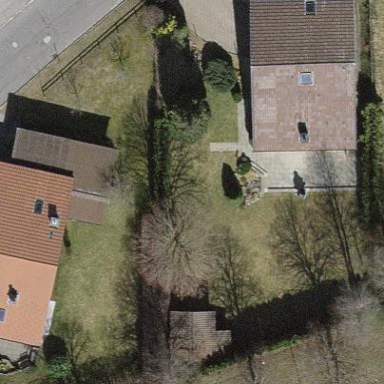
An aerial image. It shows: Residential garden.